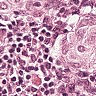
Metastatic tissue present: yes